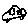
Label: car